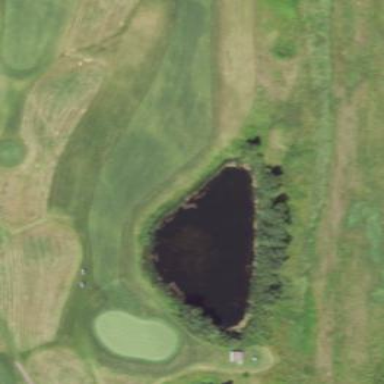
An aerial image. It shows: Natural water hazard designated for golf.